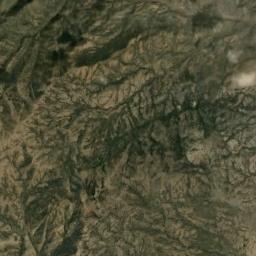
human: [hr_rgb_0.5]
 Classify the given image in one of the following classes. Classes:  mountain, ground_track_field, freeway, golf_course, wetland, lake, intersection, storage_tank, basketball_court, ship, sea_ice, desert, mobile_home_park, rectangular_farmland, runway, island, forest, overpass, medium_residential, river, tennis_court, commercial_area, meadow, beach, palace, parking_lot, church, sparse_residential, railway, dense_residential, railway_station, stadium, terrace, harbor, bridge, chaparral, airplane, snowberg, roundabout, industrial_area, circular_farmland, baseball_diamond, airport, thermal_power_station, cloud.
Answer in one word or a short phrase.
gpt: mountain